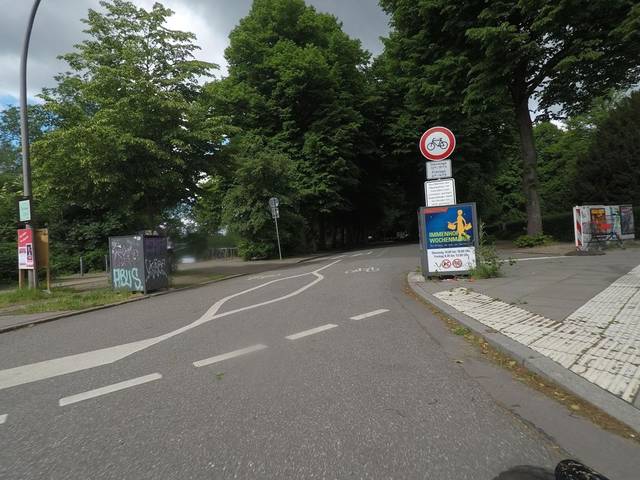
Region: Germany
Coordinates: 53.567, 10.031